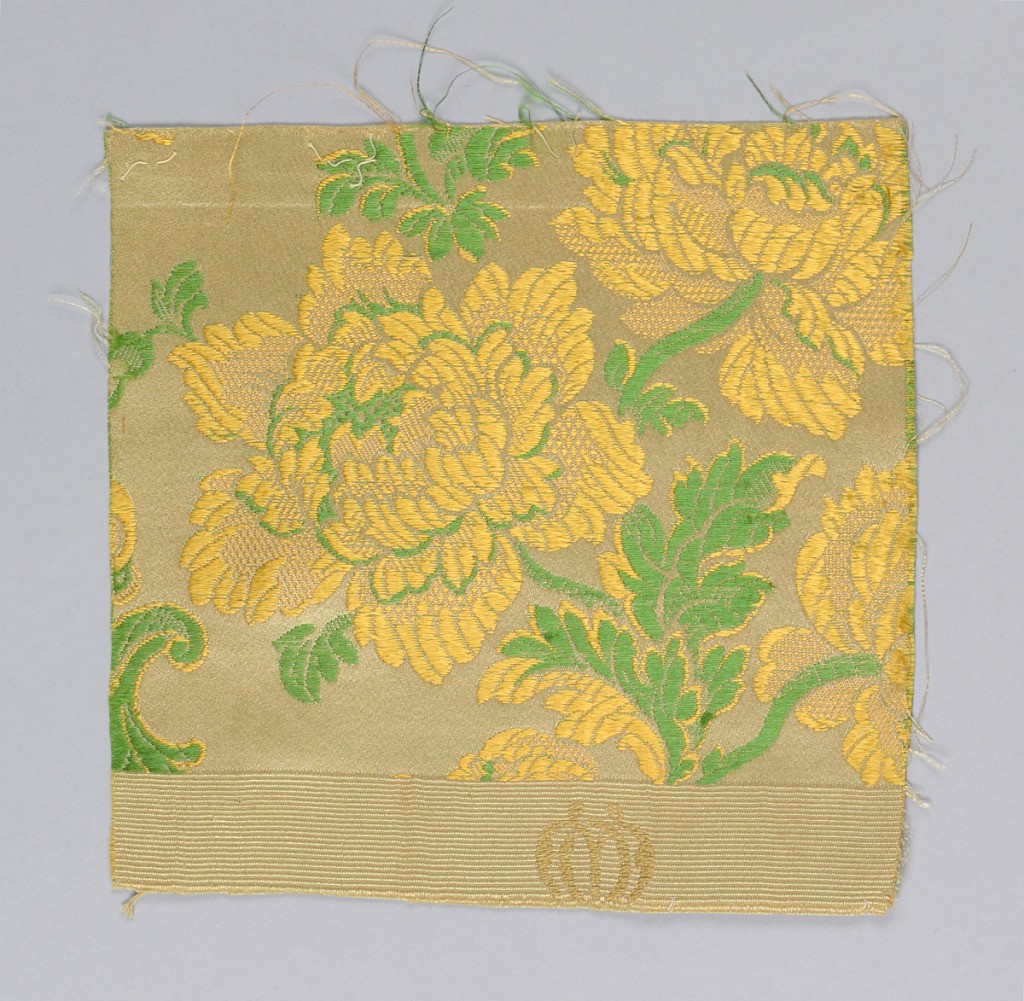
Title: Samples
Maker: Orinoka Mills, Philadelphia, Pennsylvania, USA
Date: ca. 1910
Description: a: green ground with off-white and lighter floral
b: tan gound with green and gold color floral